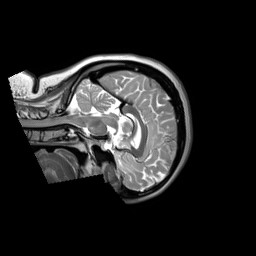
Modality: T2w
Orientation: sagittal
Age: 28
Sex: female
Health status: ill
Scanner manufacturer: siemens
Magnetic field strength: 3 T
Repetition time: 2.8 s
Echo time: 0.326 s